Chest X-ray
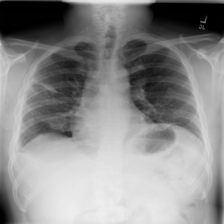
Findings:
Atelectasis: negative
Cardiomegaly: negative
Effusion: negative
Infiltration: negative
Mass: negative
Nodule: negative
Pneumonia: negative
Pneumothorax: negative
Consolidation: negative
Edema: negative
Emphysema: negative
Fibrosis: negative
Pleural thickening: negative
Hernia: negative